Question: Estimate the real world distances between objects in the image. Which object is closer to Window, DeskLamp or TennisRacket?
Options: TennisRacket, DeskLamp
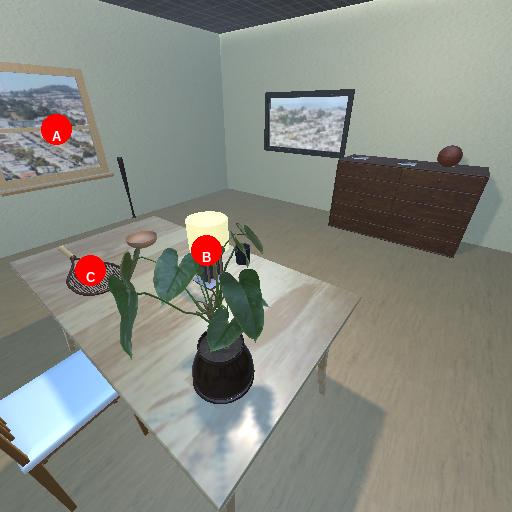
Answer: TennisRacket